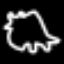
Label: frog